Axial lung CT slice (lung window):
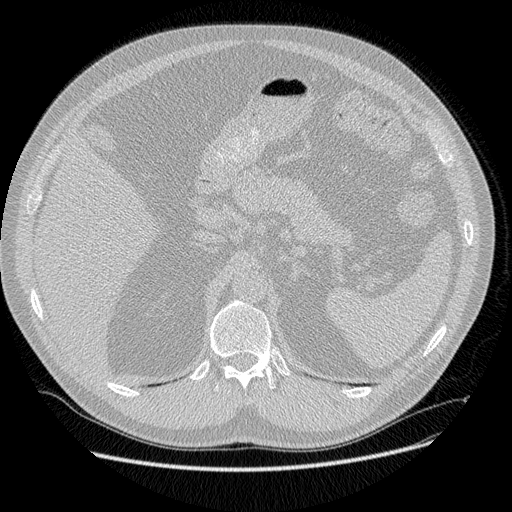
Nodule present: no